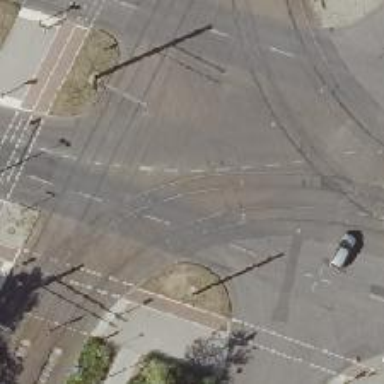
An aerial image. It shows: Tram level crossing on railway.